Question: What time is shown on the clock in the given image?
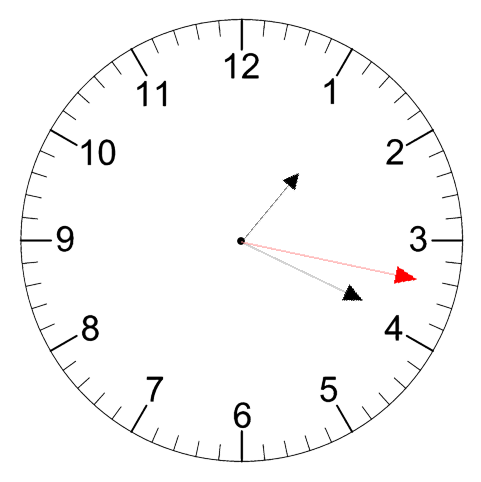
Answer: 01:19:17